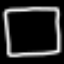
Label: square